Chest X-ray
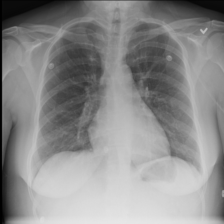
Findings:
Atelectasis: negative
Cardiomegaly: negative
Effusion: negative
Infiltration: negative
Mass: negative
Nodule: negative
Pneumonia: negative
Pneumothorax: negative
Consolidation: negative
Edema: negative
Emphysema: negative
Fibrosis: negative
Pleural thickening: negative
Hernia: negative